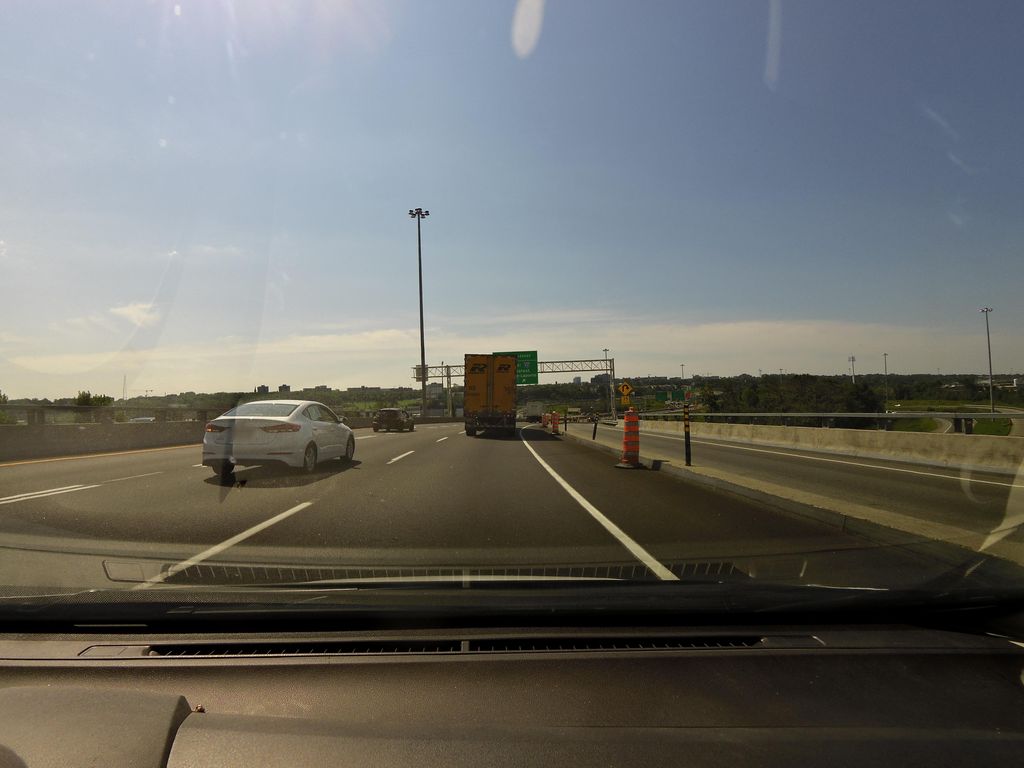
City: quebec_city